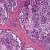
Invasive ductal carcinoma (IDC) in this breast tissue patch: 0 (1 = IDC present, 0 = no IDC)